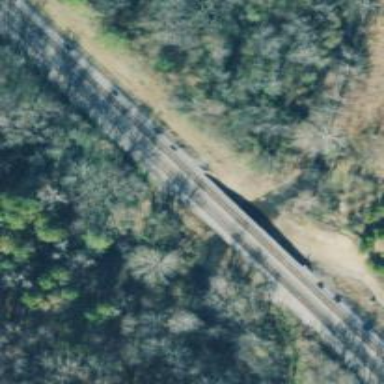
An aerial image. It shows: Railway bridge.